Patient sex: M
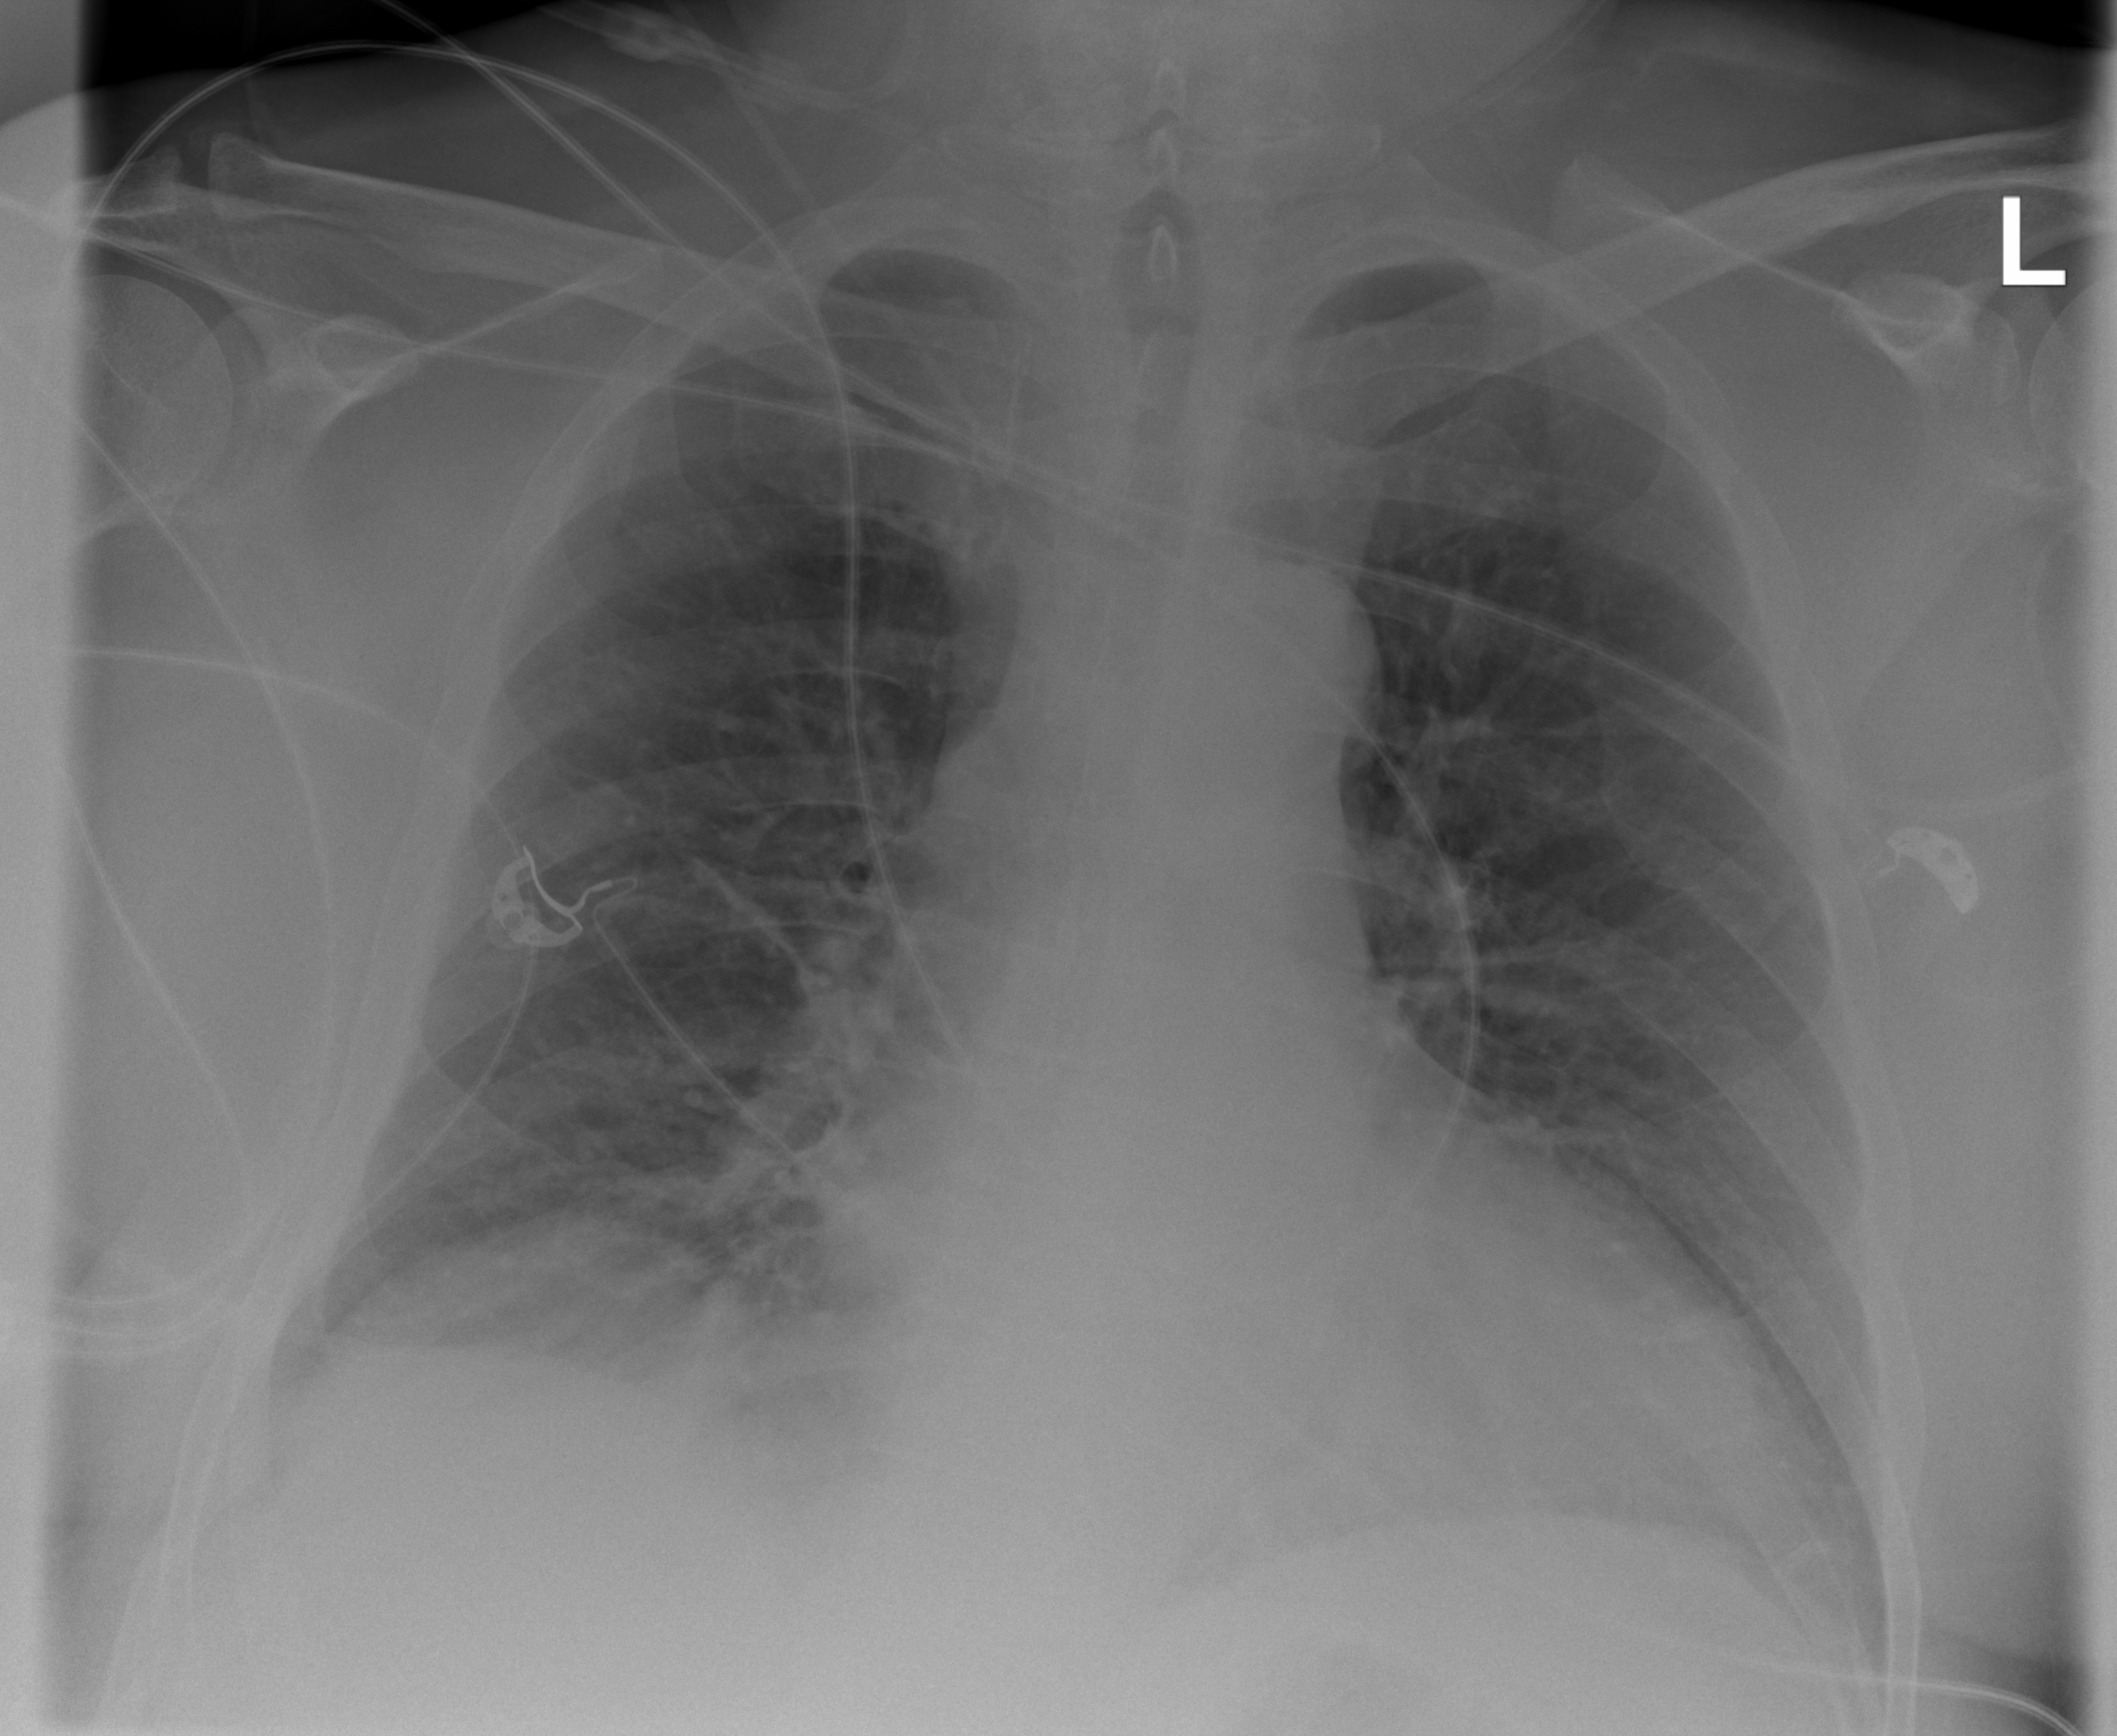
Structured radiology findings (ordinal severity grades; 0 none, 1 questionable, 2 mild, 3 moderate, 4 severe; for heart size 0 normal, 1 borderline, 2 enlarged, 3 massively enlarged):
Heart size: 2
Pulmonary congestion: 2
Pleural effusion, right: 2
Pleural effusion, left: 2
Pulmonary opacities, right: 2
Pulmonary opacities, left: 2
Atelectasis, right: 2
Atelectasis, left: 2